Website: macys
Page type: gifting
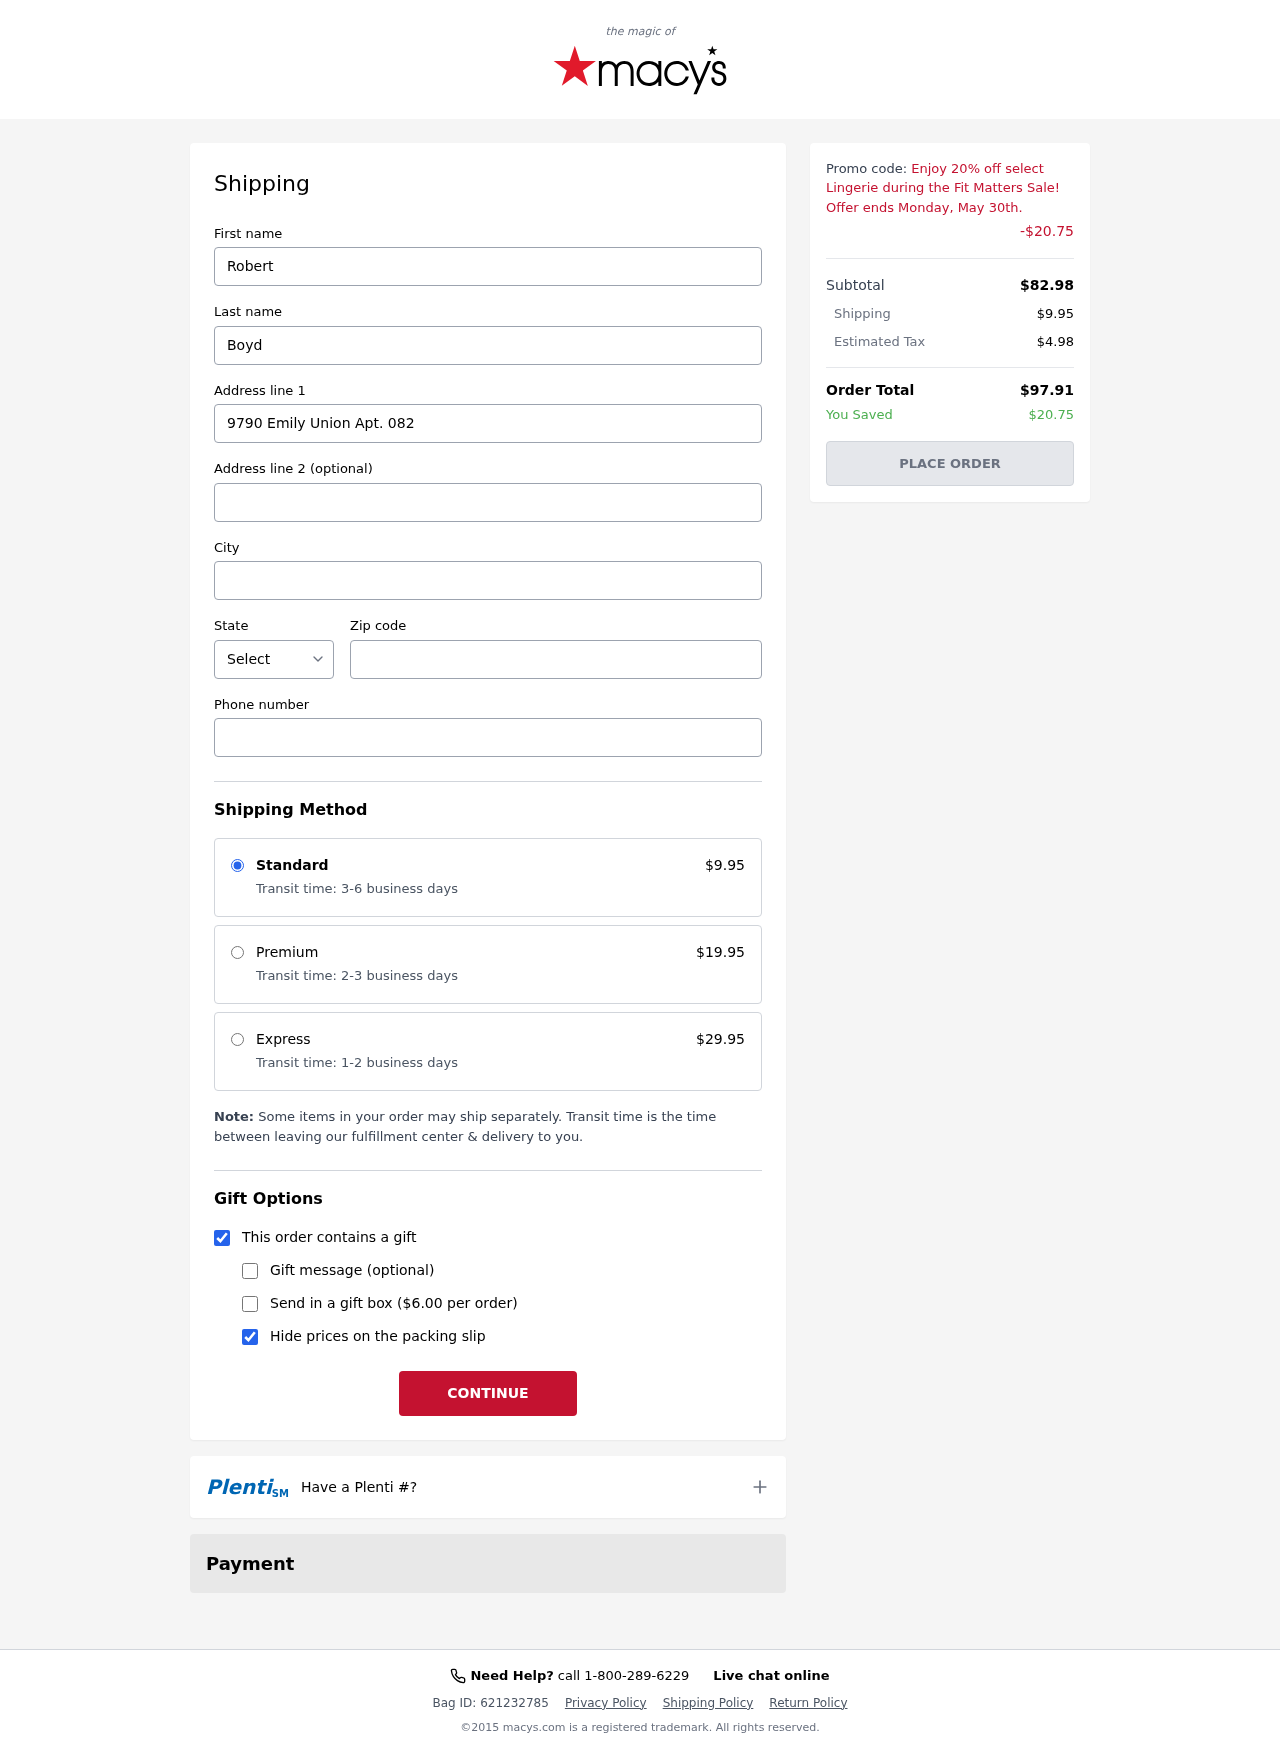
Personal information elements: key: PII_CITY
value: Courtneyberg
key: PII_FIRSTNAME
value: Robert
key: PII_LASTNAME
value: Boyd
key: PII_PHONE
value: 7455727349
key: PII_POSTCODE
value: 95396
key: PII_STATE_ABBR
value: IL
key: PII_STREET
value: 9790 Emily Union Apt. 082
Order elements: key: ORDER_SHIPPING_COST
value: $9.95
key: ORDER_DISCOUNT
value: -$20.75
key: ORDER_SUBTOTAL
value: $82.98
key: ORDER_TAX
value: $4.98
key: ORDER_TOTAL
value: $97.91
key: ORDER_SAVINGS
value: $20.75